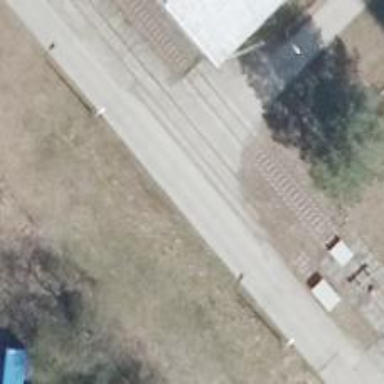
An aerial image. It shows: Railway level crossing.